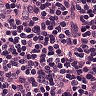
Metastatic tissue present: no